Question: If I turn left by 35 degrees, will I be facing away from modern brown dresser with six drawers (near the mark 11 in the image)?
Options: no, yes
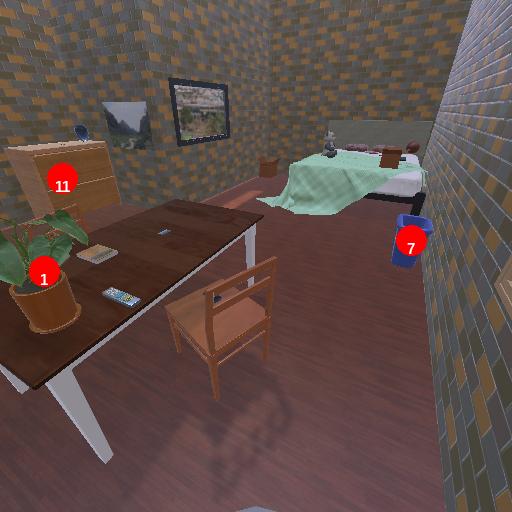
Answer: no